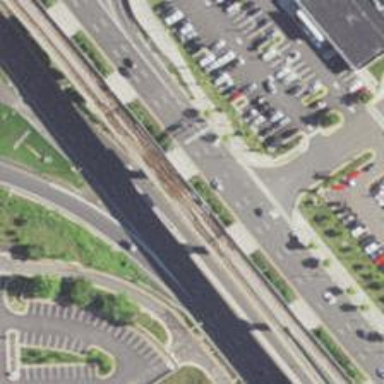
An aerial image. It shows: Bridge with electrified rails.